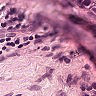
Metastatic tissue present: yes